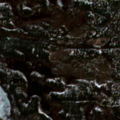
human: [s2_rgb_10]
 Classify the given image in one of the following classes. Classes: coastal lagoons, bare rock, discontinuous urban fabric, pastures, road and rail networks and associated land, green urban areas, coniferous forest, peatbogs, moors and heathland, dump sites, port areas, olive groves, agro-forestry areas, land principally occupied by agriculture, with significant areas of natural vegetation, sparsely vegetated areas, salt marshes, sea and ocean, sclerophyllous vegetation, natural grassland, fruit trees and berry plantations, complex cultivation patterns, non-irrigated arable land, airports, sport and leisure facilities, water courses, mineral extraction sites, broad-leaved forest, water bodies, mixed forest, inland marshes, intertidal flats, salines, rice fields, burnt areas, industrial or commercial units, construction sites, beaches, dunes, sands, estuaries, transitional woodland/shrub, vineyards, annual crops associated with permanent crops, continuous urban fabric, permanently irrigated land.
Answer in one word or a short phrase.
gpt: coniferous forest, mixed forest, transitional woodland/shrub, peatbogs